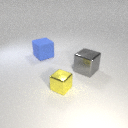
large gray metal cube to the right of small yellow metal cube